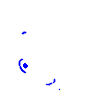
Particle: electron